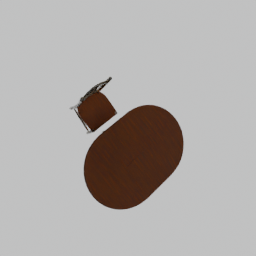
Label: furniture